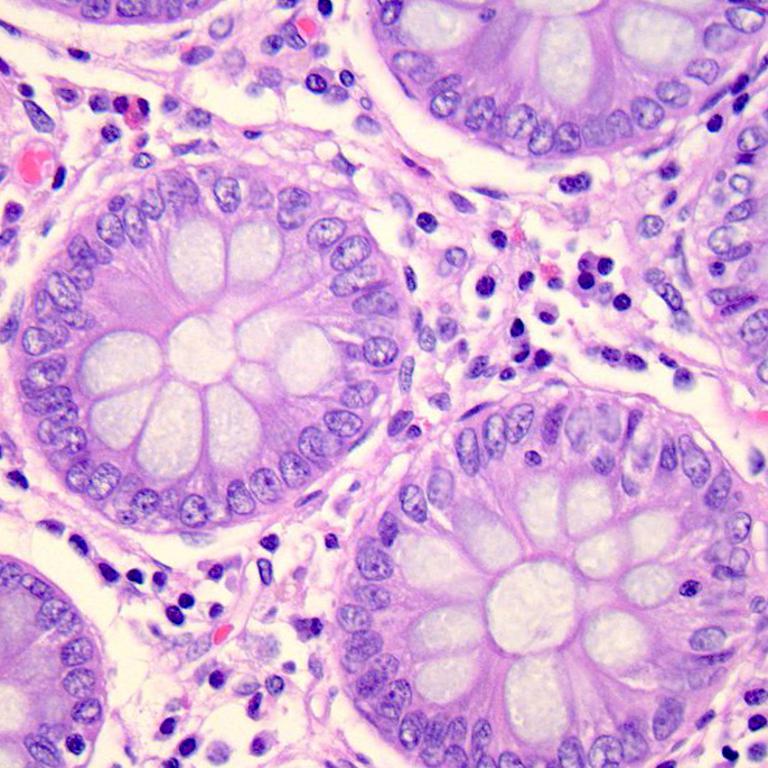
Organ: colon
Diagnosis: benign